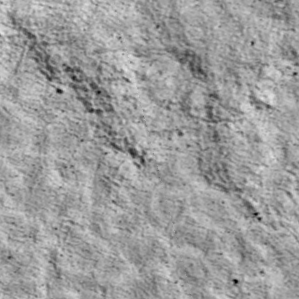
Label: non_frost